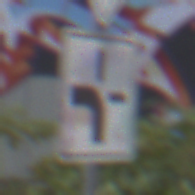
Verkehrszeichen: VerlaufVorfahrtsstrasse1
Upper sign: Vorfahrtsstrasse
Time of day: MorningAfternoon
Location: Outdoor (Urban)
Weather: PartlyCloudy
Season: NotSpecified
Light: Natural